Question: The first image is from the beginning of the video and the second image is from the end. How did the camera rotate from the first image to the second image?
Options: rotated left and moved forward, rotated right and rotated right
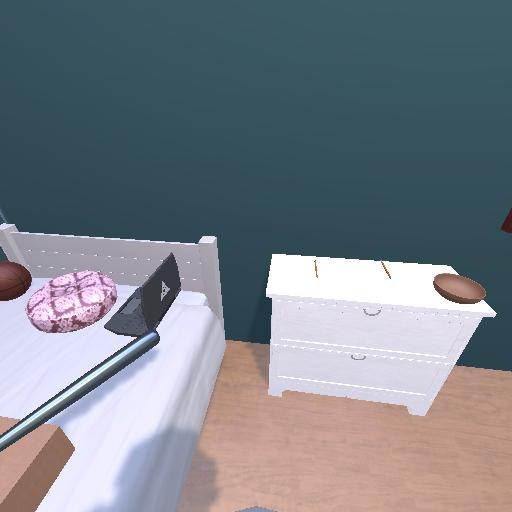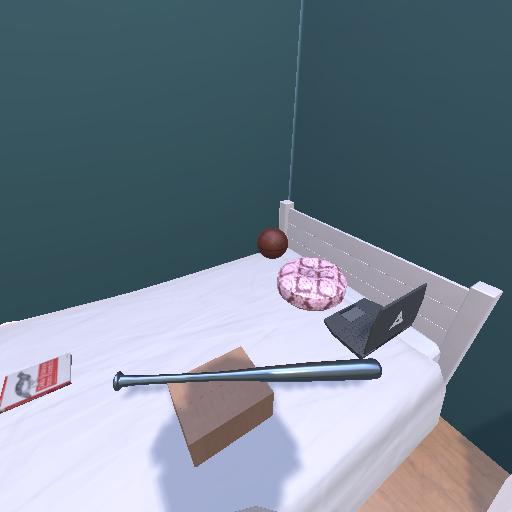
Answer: rotated left and moved forward